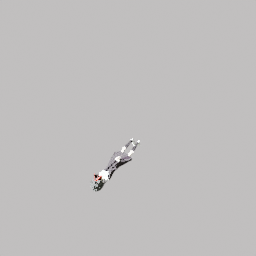
Label: people